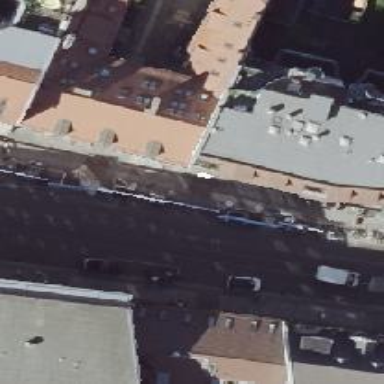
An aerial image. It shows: Parallel parking lane.